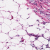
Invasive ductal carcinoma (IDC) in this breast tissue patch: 0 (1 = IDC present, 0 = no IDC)